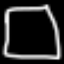
Label: square